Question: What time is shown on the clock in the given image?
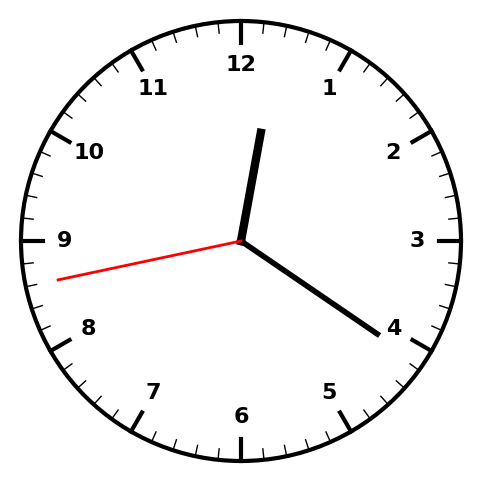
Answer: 12:20:43